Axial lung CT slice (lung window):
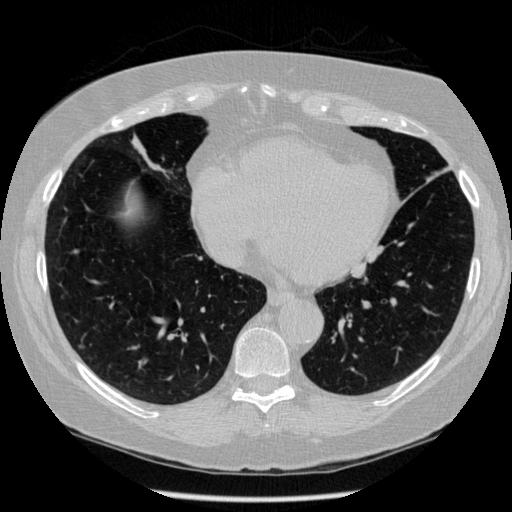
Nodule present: no